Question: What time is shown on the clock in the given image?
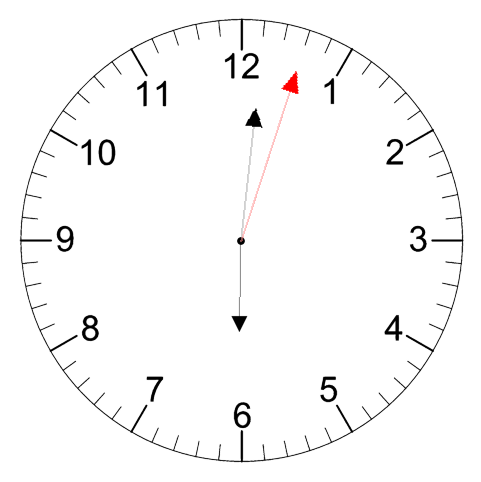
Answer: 06:01:03